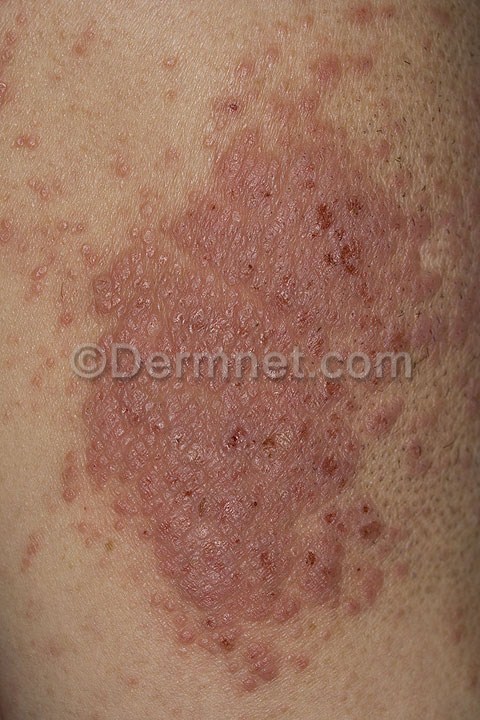
Disease: Eczema Photos